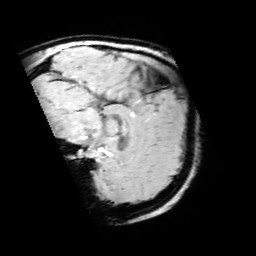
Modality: SWI
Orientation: sagittal
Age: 11
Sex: male
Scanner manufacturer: siemens
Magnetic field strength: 3 T
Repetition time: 0.027 s
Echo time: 0.02 s